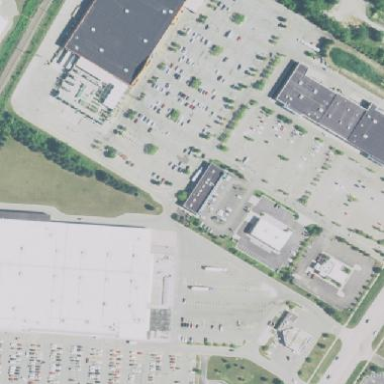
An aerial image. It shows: Retail area.